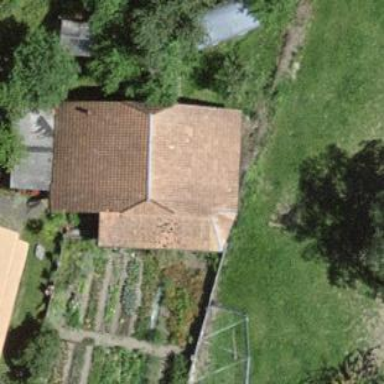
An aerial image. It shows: Barn.